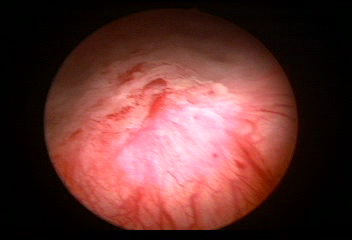
Modality: WLC
Class: Normal mucosa
Bladder cancer association: No